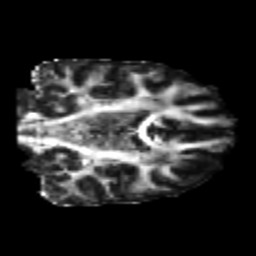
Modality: FA
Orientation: coronal
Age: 20
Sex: female
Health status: healthy
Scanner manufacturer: philips
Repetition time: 7.385 s
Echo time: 0.08599 s